Question: The android design guidelines feature a range of list items which are encouraged to be used when designing android applications. The line items are featured in the building blocks section <URL>. To me it is unclear however if there is a xml file or class which should be used to use these the line item with a button or if for this a custom xml should be created. Is this a build in functionality in the Android library or should it be build using custom xml files, i.e. how should the two line list items with a button be created?

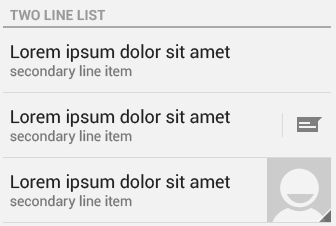
Answer: See <URL>. You have to design your own custom XML layout for your list item, there isn't one you can get from API.